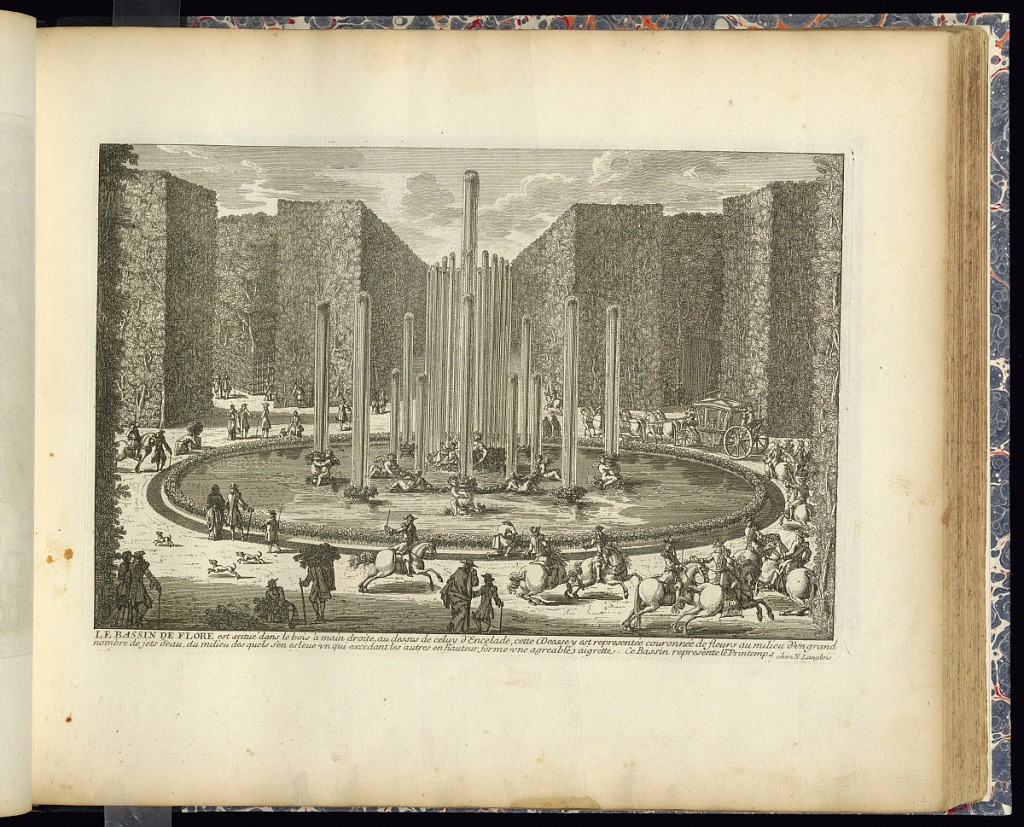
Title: LE BASSIN DE FLORE
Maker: Adam Perelle, French, 1638 – 1695
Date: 1675–1703
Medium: Etching on laid paper
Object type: Print
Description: View of a large circular basin with a fountain made up of sculptural groups featuring the figure of Flora surrounded by putti and baskets of flowers representing Spring. The basin edge is lined with flowers, and the whole is framed within a bosquet (grove) with paths leading outwards. Figures (courtiers), a horse drawn carriage with the royal coat of arms, horseman, and gardeners throughout the grounds. The plate is titled with a description.